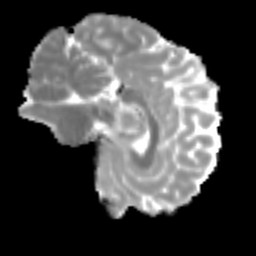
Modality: MD
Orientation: sagittal
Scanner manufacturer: siemens
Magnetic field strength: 3 T
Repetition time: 3.6 s
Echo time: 0.092 s